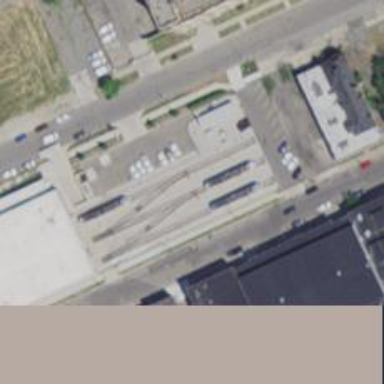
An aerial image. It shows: Tram railway passing through service yard.